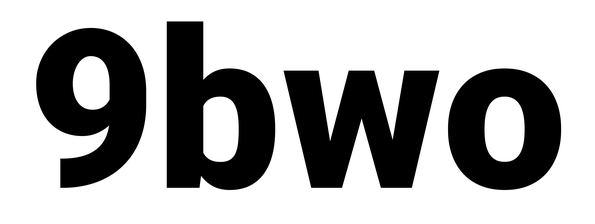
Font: Roboto_Black